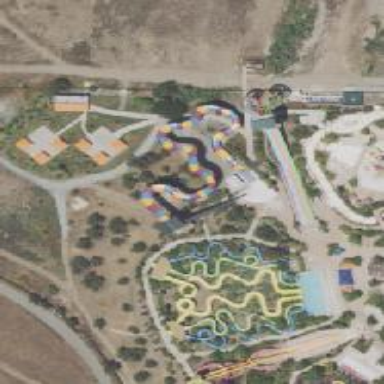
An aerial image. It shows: Water slide attraction.